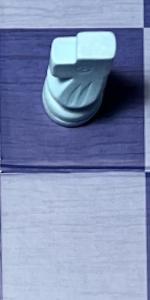
Label: Empty